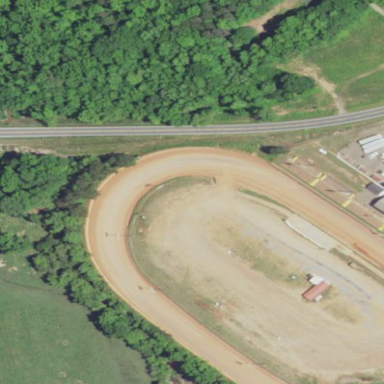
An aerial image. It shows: Dirt raceway for motor sports.